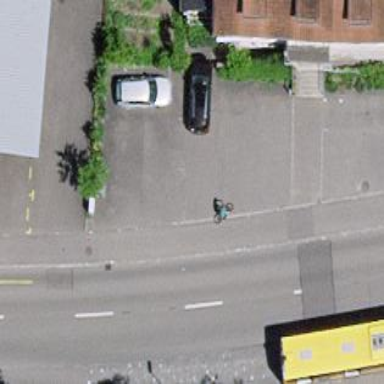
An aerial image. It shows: Parking available on the street side.